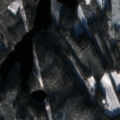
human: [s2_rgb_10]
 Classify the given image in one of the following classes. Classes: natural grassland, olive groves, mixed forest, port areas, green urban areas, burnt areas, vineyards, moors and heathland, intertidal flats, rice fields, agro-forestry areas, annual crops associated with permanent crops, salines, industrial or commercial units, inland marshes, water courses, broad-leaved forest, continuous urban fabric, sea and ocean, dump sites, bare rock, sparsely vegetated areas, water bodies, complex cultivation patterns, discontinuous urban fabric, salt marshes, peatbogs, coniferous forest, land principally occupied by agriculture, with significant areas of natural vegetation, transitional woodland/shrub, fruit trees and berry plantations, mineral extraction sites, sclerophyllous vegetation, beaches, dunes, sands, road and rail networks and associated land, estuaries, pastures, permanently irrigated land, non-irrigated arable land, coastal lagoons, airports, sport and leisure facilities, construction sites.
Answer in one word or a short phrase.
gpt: land principally occupied by agriculture, with significant areas of natural vegetation, coniferous forest, mixed forest, transitional woodland/shrub, water bodies